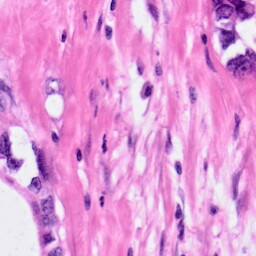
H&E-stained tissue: Pancreatic